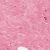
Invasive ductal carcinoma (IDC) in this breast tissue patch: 0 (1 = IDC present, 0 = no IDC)